Question: I am doing something about chat room; I use a 'uitableview' to display chat history and 'uiview' as container for text input & emoji. The 'uitableview' has constraint 0 bottom to the text input & emoji view; when I expand the height constraint of the text input & emoji view, the frame of 'uitableview' is updated, but the change action is not fired in code.

I have tried the following code to observe the change but it doesn't work.
'''
-(void)didChangeValueForKey:(NSString *)key
-(void)willChangeValueForKey:(NSString *)key
[_tableView.layer addObserver:self forKeyPath:@"frame" options:NSKeyValueObservingOptionNew context:nil\];
'''
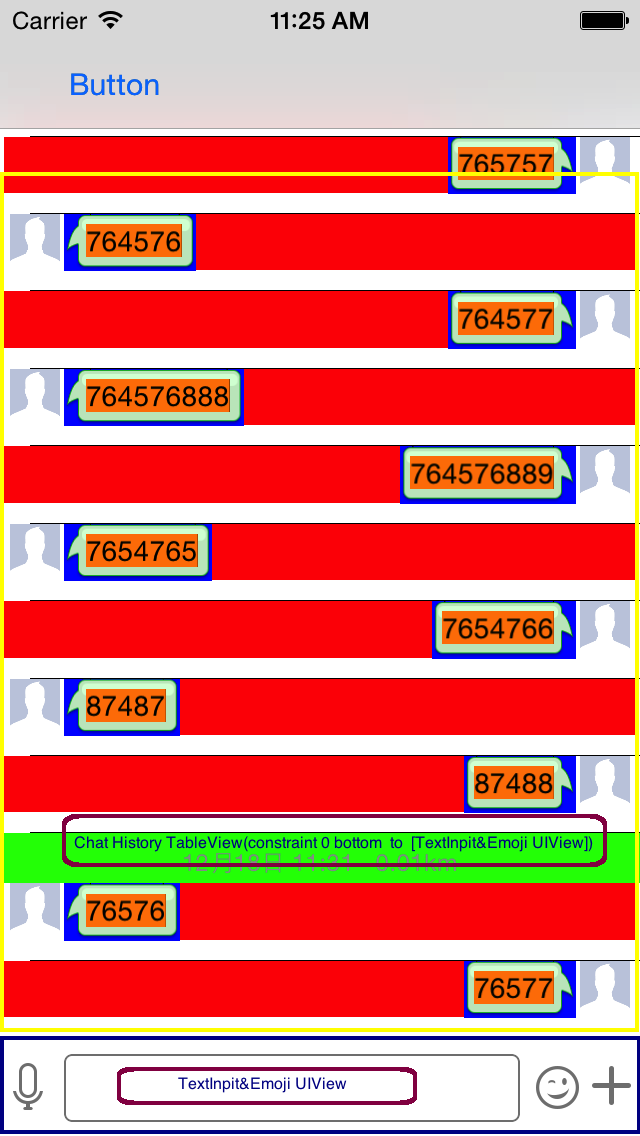
Answer: I also tried this once for tracking changes in native properties. But I think this observers are triggered only when properties set . Like,
'''
self.myProperty = newValue;
'''
If you use,
'''
_myProperty = newValue;
'''
your observer will not get any changes in key-value observing.
In the case of native elements like 'tableView', we don't know the internal implementation. To track changes, you have to customise your 'tableView'.